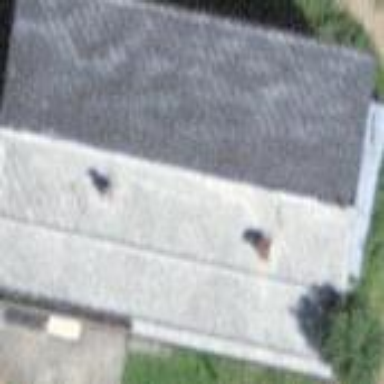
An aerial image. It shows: Gabled roof on farm auxiliary building.